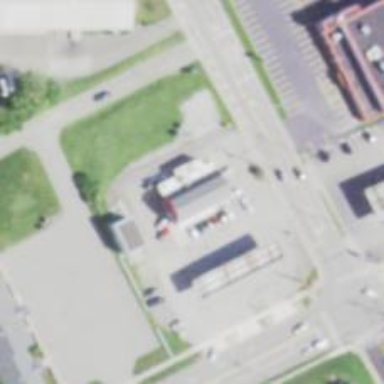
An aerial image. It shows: Convenience shop.